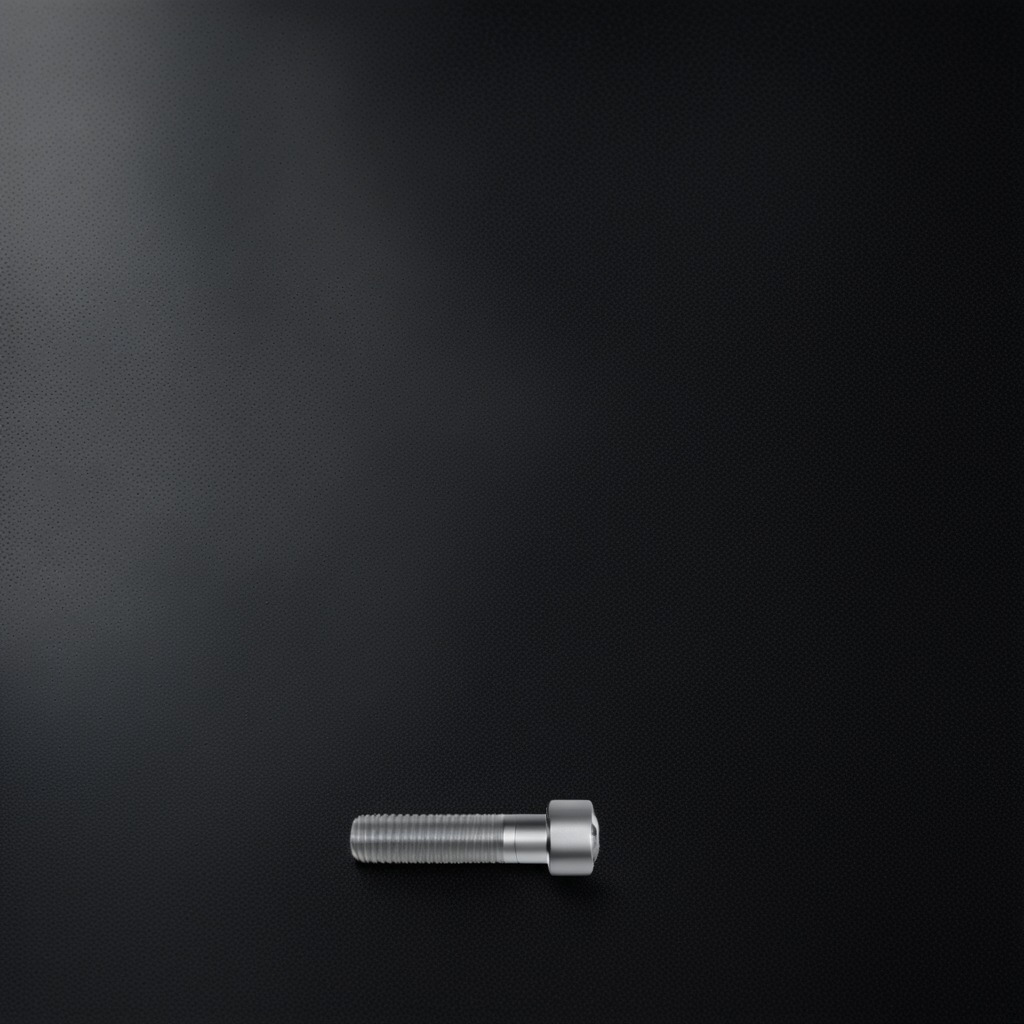
A metal screw is lying on the granite tabletop.